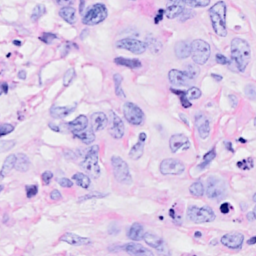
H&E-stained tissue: Breast